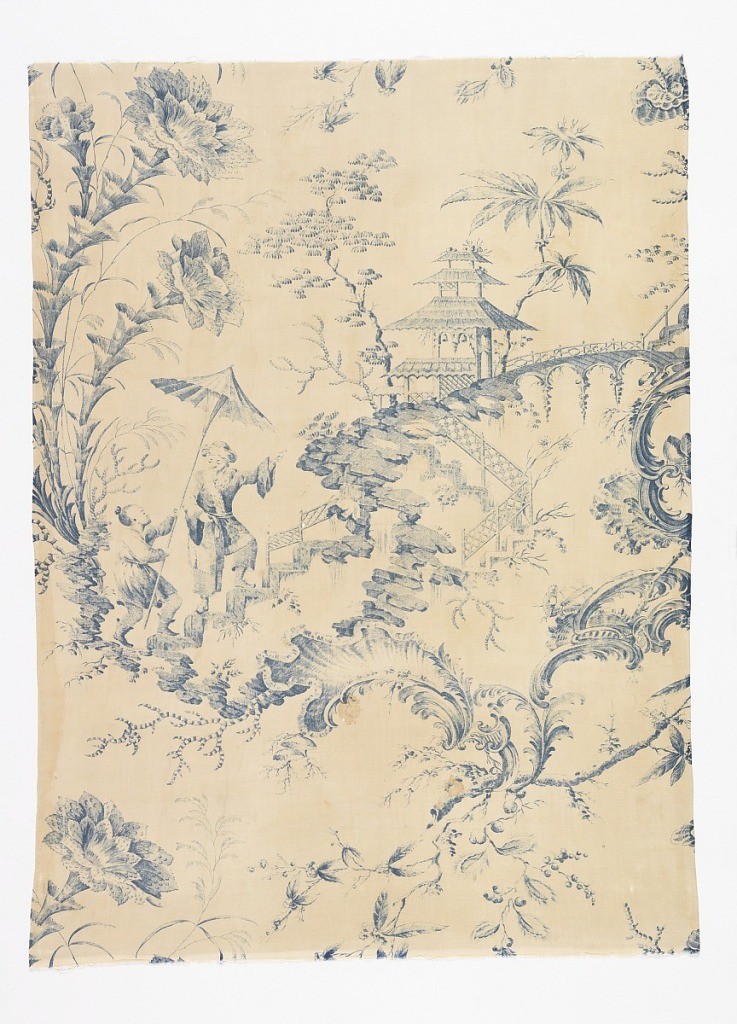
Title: Chinese Figures
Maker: Bromley Hall, Middlesex, England, 1712–1763
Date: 1774–1811
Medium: cotton Technique: printed by engraved plate on plain weave Label: cotton printed by engraved plate
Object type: Textile
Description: Chinoiserie pattern in blue on a cream colored ground. Two figures, one carrying a standard, mount a fantastical staircase toward a pagoda. Flowers and figures are in the style of French artist Jean-Baptiste Pillement.  Rococo style scrolls throughout. Bottom edge bound with white braid. Blue warps at each edge.